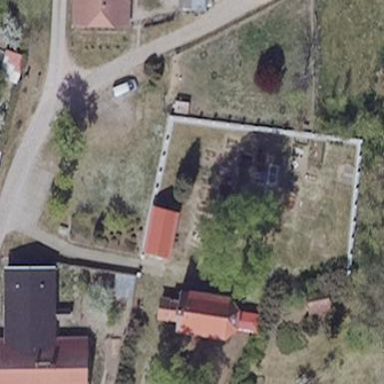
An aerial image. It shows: Cemetery.